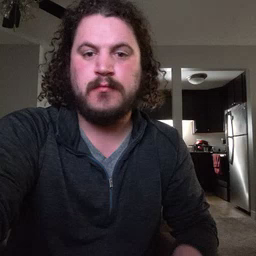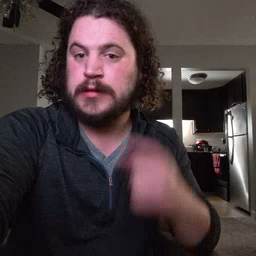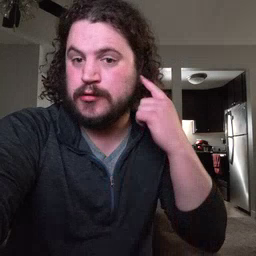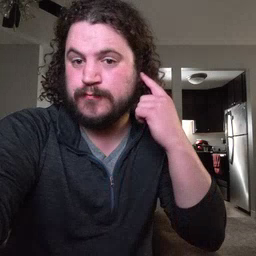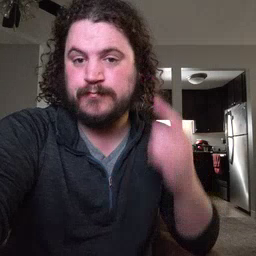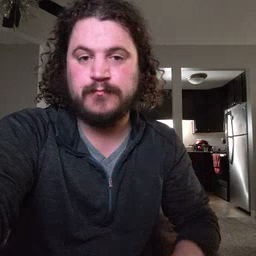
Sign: ear